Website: lowes
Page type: customer-info-address
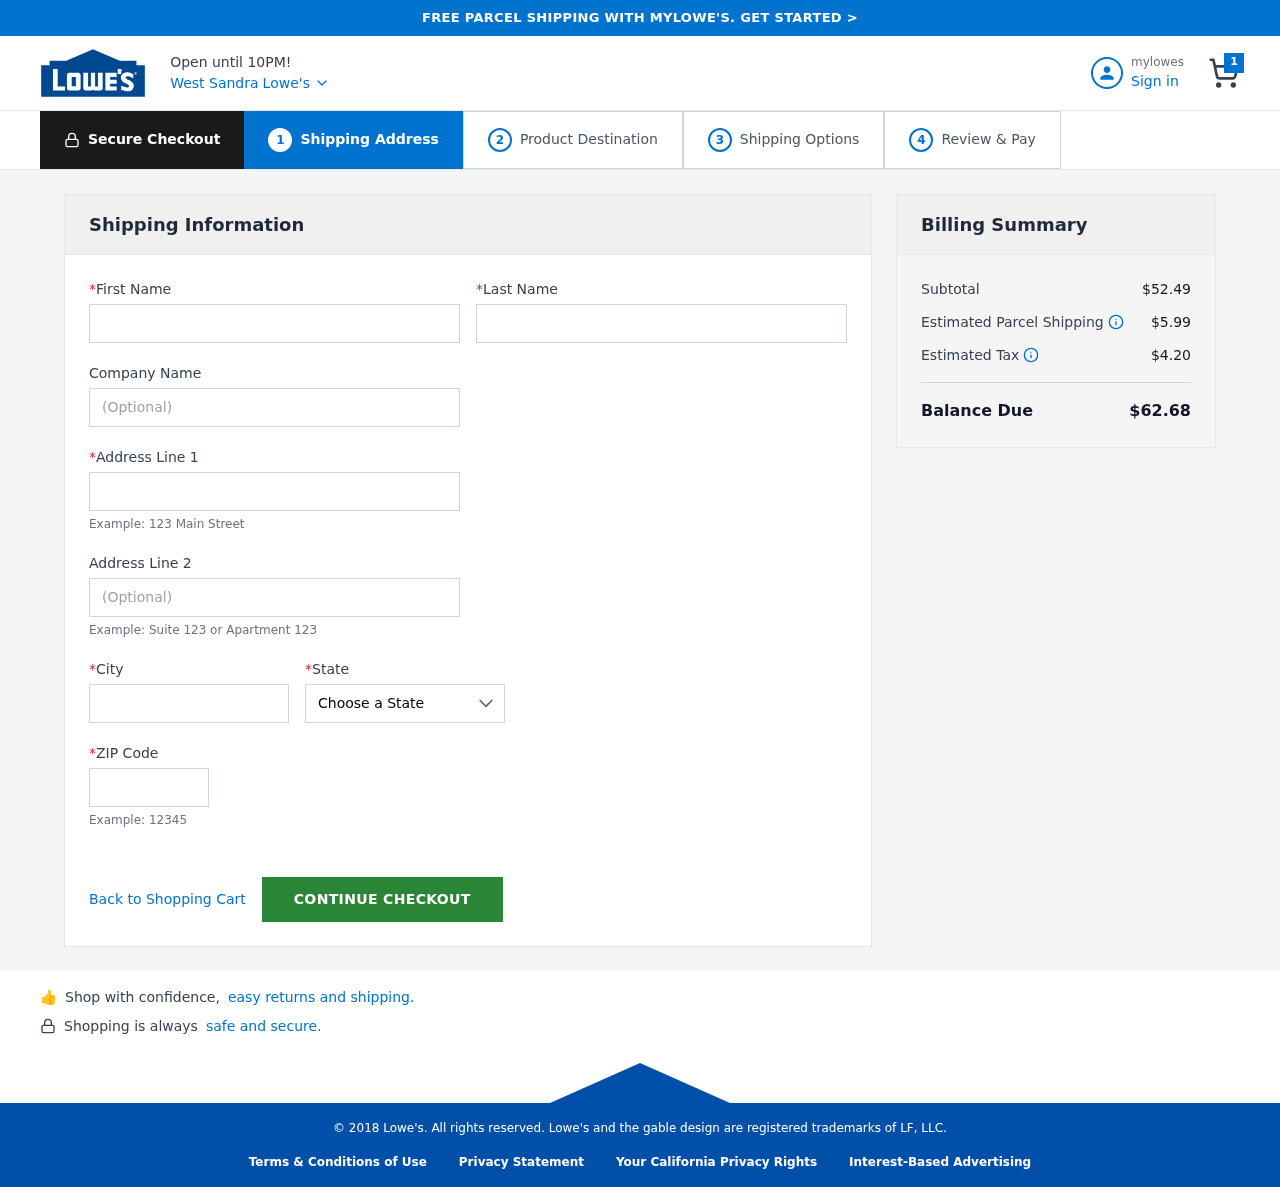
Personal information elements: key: PII_CITY
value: West Sandra
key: PII_COMPANY
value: Robles, Cardenas and Smith
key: PII_FIRSTNAME
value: Kristen
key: PII_LASTNAME
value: Jones
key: PII_POSTCODE
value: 35512
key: PII_STATE
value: VI
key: PII_STREET
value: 558 Michael Trail
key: PII_STREET2
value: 837 Stephen Square
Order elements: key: ORDER_NUM_ITEMS
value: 1
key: ORDER_SUBTOTAL
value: $52.49
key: ORDER_SHIPPING_COST
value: $5.99
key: ORDER_TAX
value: $4.20
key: ORDER_TOTAL
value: $62.68